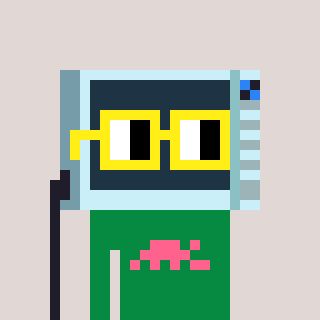
a pixel art character with square yellow glasses, a microwave-shaped head and a green-colored body on a warm background